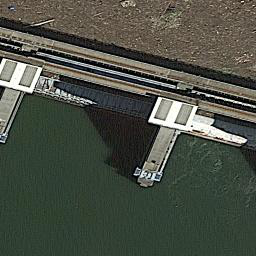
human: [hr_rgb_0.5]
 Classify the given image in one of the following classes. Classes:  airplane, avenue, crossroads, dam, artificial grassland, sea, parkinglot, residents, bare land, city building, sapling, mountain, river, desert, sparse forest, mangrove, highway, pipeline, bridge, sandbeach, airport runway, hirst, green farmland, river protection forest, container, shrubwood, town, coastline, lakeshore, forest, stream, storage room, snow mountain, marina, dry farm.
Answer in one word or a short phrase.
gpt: dam